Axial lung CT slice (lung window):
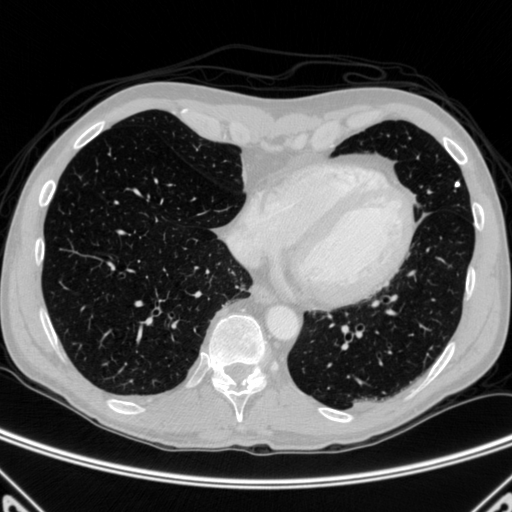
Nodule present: yes
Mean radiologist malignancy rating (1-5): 1